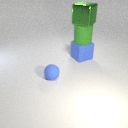
large blue rubber cube to the right of small blue rubber sphere